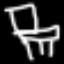
Label: chair